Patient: sex F, age 74
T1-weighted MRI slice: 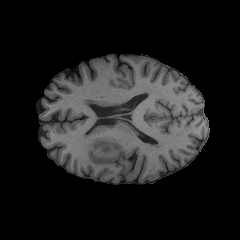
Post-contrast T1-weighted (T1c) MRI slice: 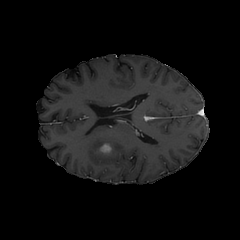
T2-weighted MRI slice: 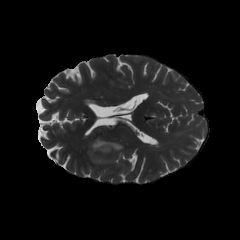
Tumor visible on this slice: yes
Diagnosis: Glioblastoma, IDH-wildtype
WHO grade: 4